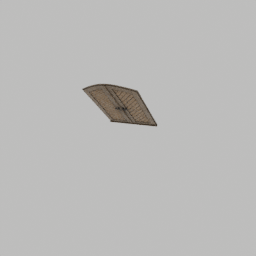
Label: architecture